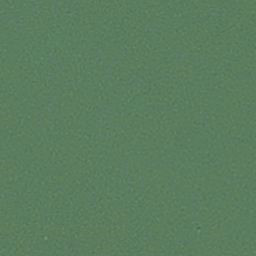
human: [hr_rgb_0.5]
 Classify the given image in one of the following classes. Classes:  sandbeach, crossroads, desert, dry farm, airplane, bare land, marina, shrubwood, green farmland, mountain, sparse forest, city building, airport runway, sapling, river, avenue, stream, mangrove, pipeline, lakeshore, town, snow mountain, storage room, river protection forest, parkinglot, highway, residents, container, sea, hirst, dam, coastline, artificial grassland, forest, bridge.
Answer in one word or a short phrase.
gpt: sea